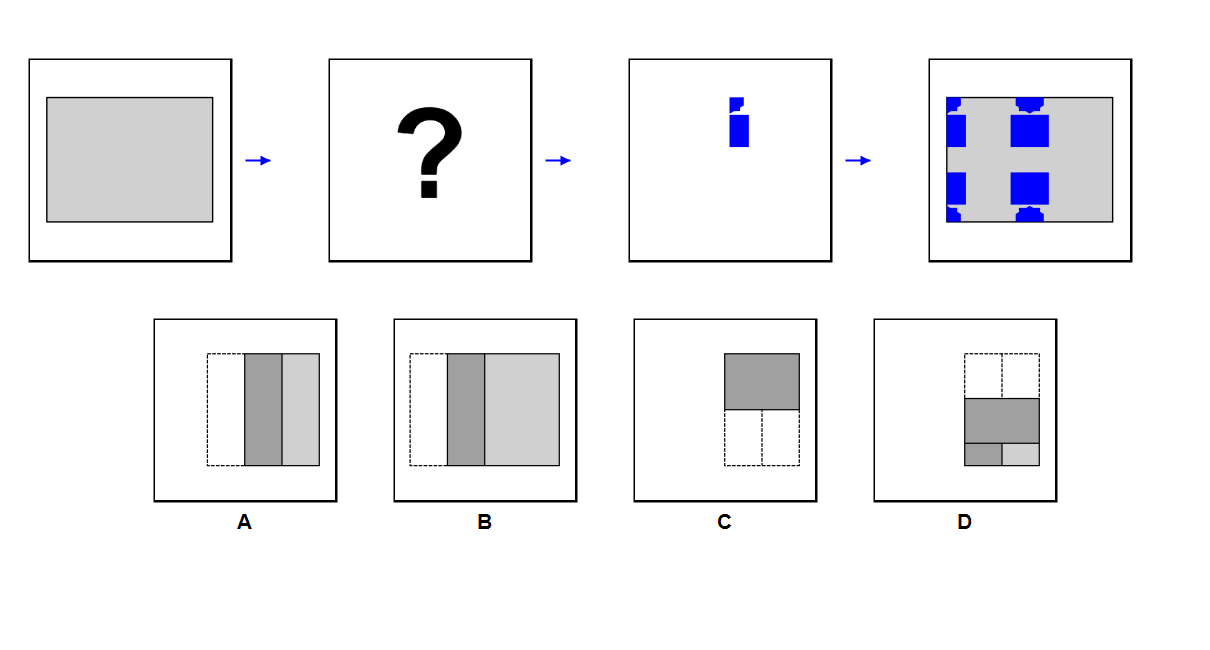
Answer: D